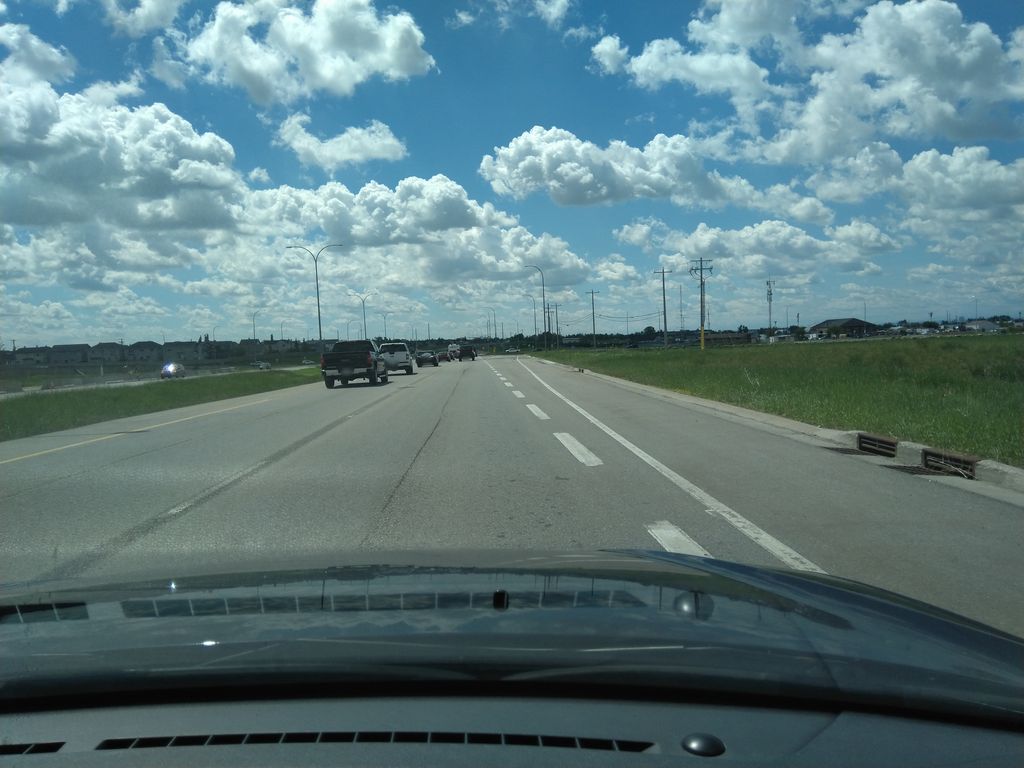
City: calgary